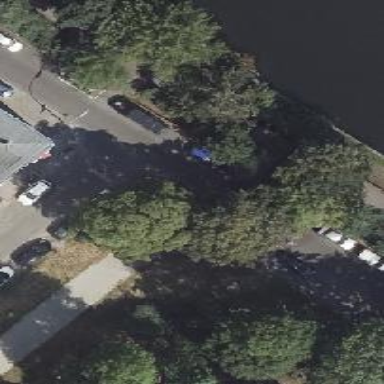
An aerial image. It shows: Park with broadleaved deciduous trees.